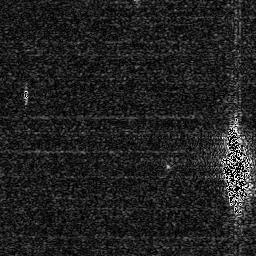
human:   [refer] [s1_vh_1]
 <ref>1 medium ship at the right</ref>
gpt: <box>[[87, 50, 96, 77, 0]]</box>